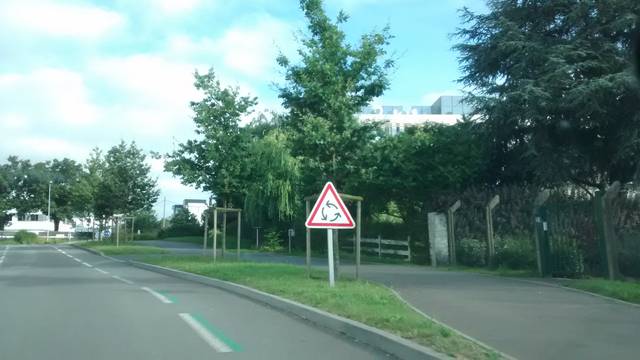
Region: France
Coordinates: 48.135, -1.62